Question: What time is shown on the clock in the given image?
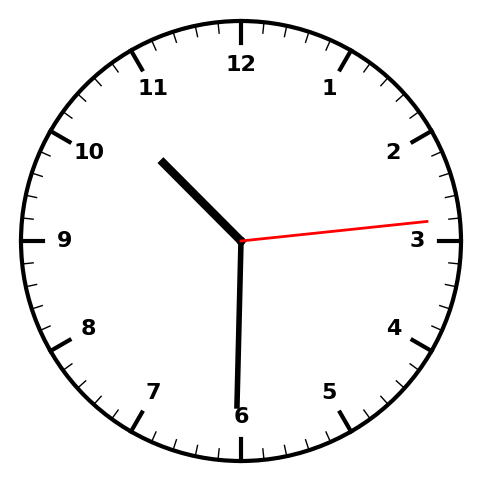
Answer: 10:30:14